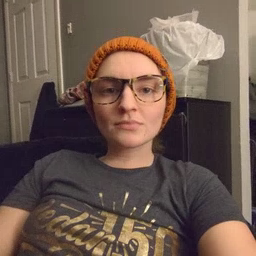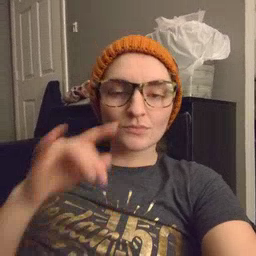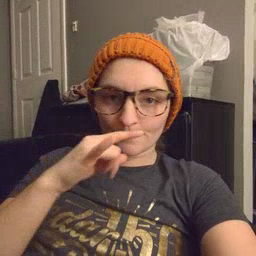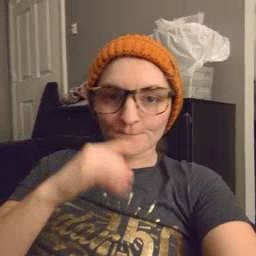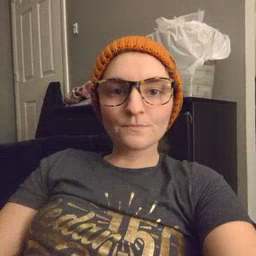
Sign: child